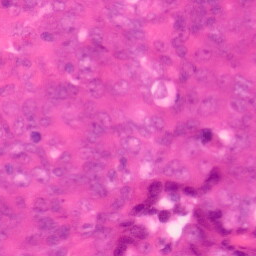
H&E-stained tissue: Colon